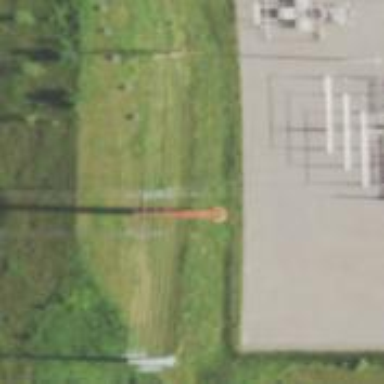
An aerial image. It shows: Power tower.